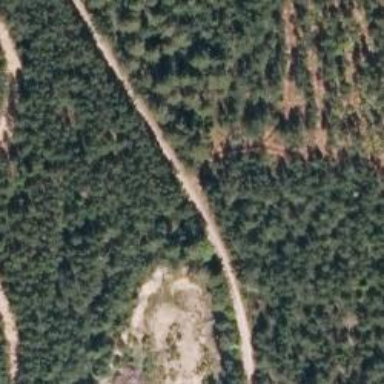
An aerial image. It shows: Unclassified road.